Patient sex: M
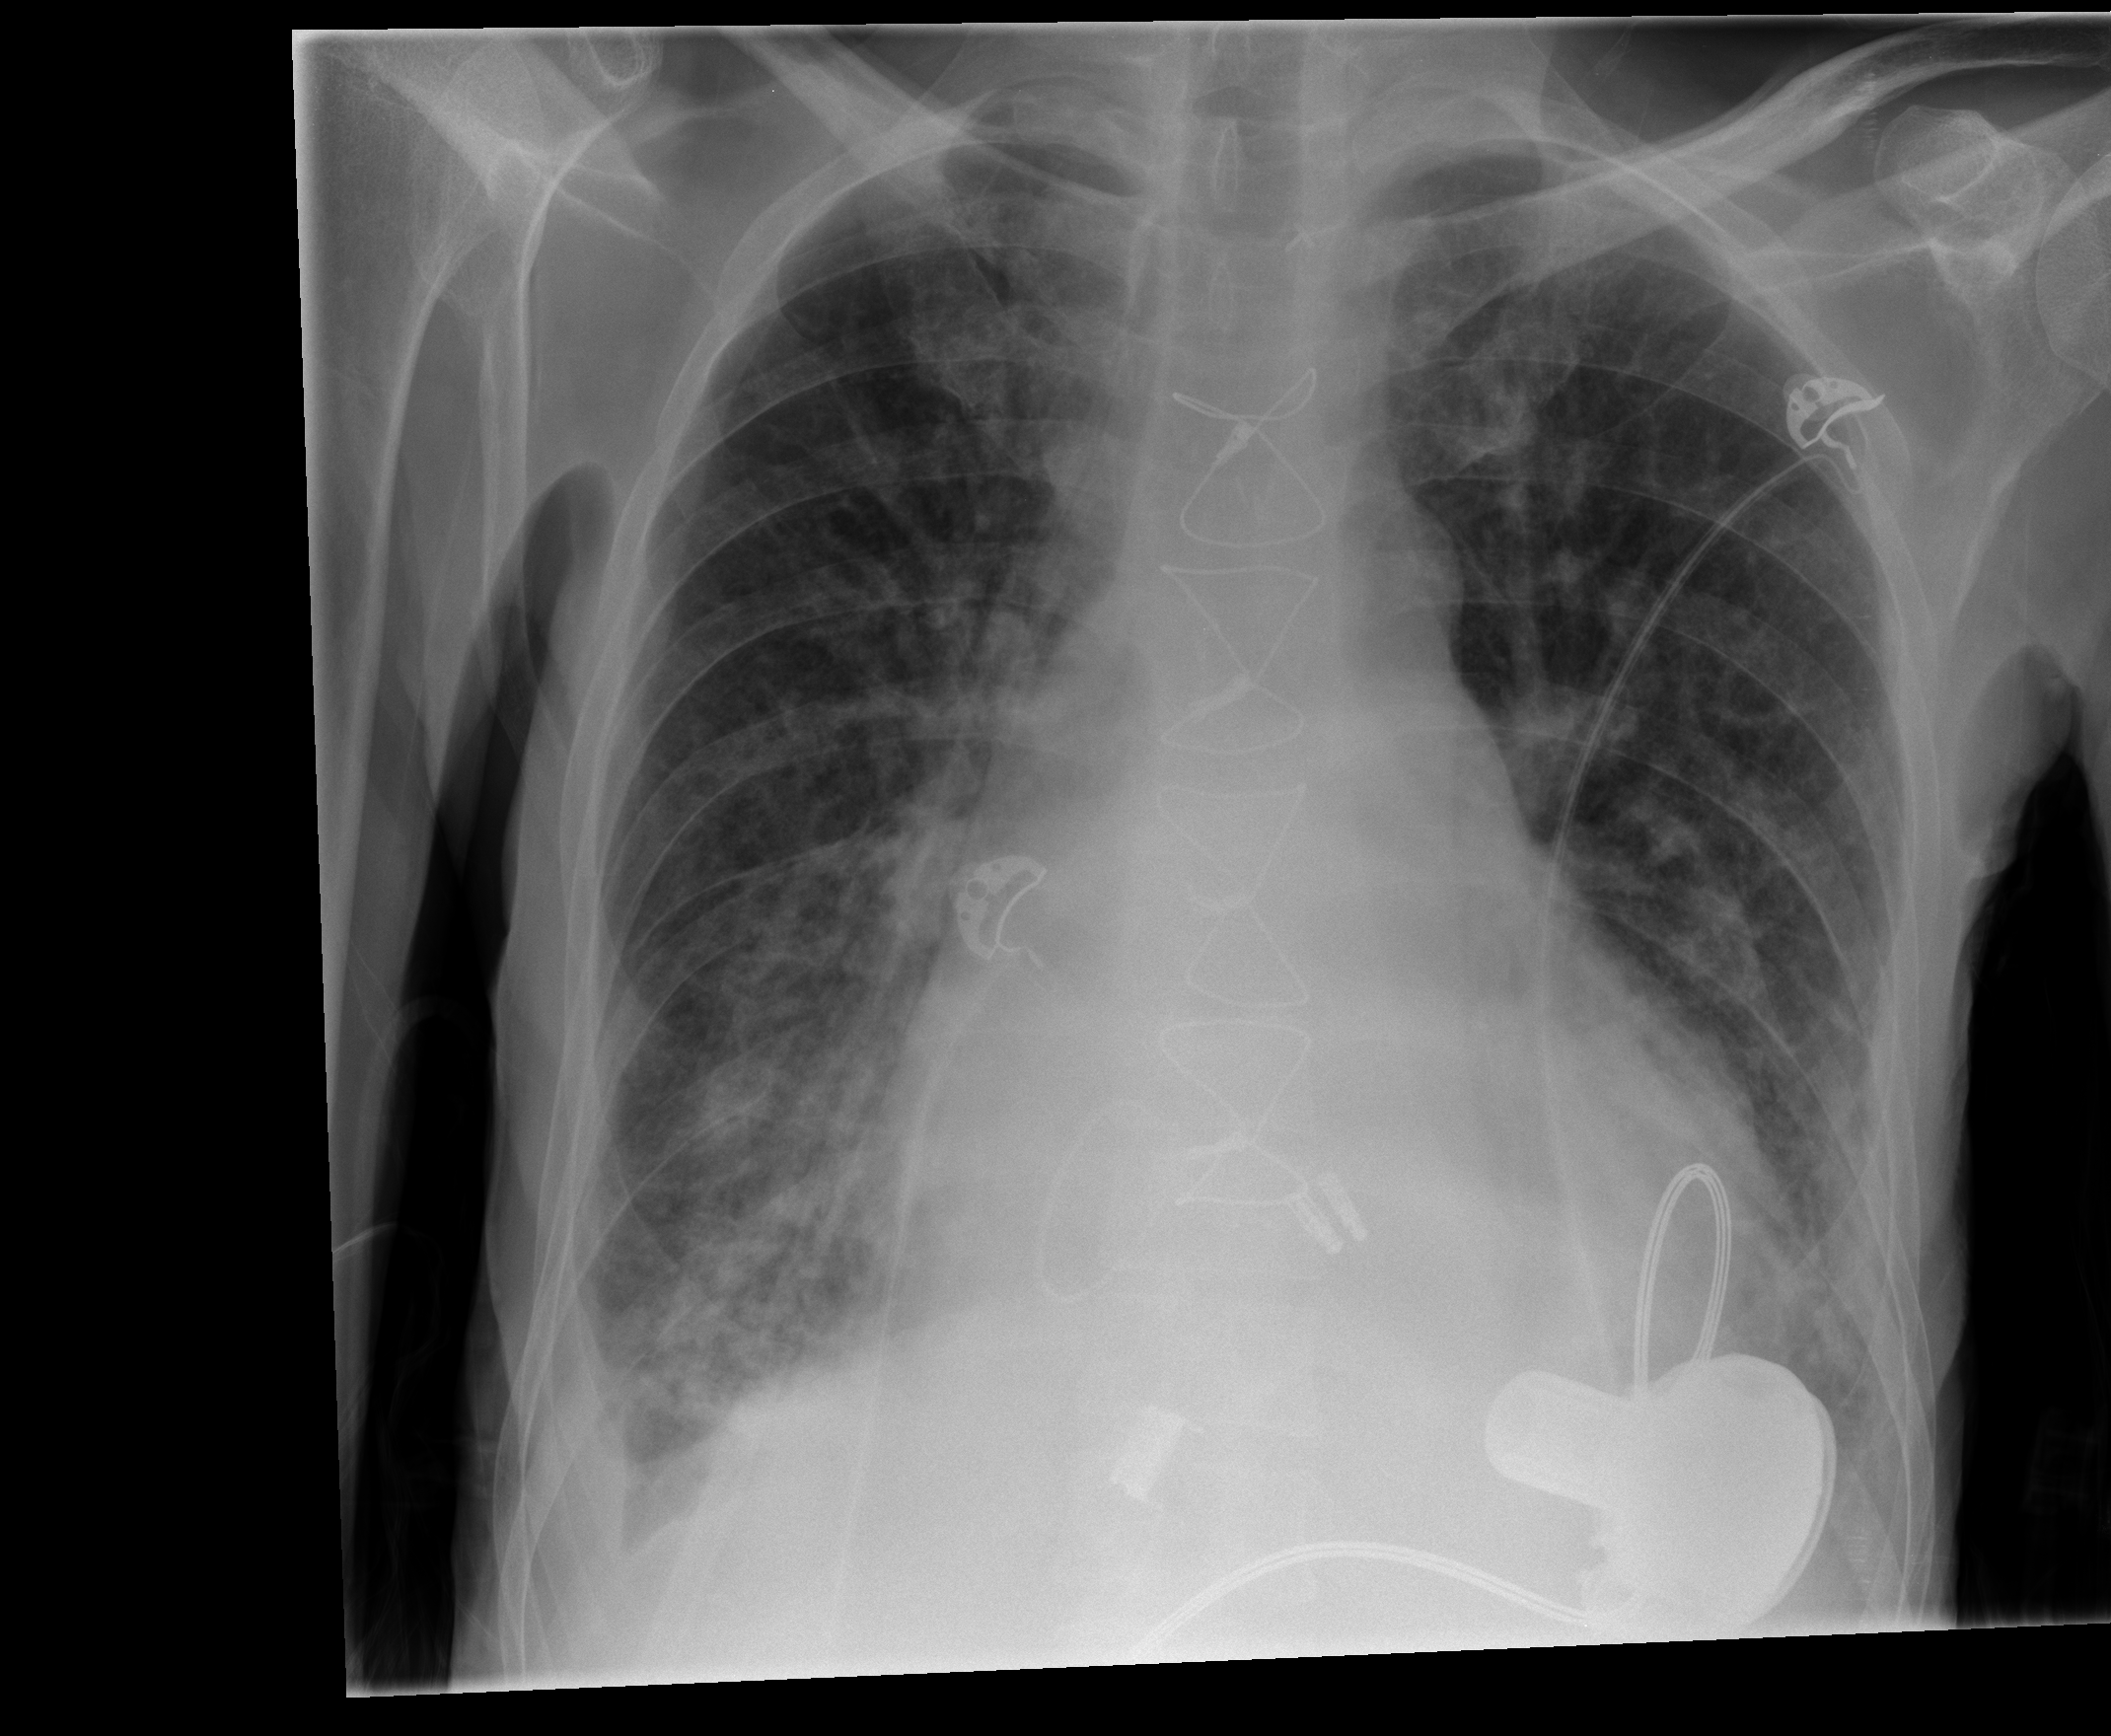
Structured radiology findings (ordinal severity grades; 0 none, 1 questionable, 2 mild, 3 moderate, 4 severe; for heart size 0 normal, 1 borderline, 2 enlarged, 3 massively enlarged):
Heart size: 2
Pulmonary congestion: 1
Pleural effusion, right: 2
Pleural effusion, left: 2
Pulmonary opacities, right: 2
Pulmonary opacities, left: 1
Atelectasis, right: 2
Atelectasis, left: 2